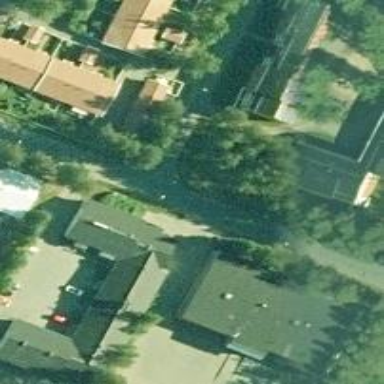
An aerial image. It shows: Commercial building.